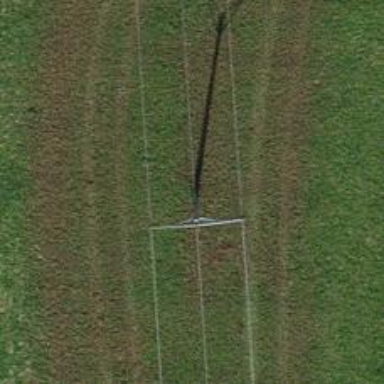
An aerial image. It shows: Power pole.